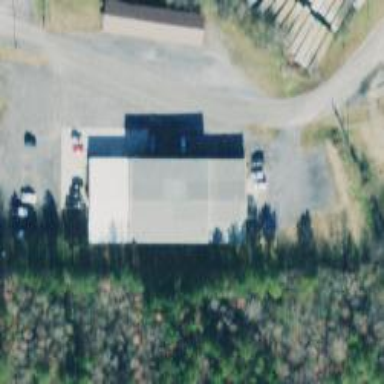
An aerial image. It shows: Animal shelter.